Question: I'm trying to find a way to check my options in different select boxes (total: 4).
The boxes include the same data in value/text.
How do I avoid that the option select is the same? (I use it for an sorting feature).
And how can i integrate it in the current jquery script. (I use ajax-post to parse data).

'''
<ul>
<li class="move-img">
<select style="width:150px;"id="modul1" onchange="$.modules.options(this,1);">
<option value="0"></option>
<option value="1">name</option>
<option value="2">name2</option>
</select>
</li>
'''
'''
<ul>
<li class="move-img">
<select style="width:150px;"id="modul2" onchange="$.modules.options(this,2);">
<option value="0"></option>
<option value="1">name</option>
<option value="2">name2</option>
</select>
</li>
'''
'''
$.modules = {
/* Get price for option-modules */
options: function(module_id,show_divid){
var modul = $(module_id).val();
if(modul != 0){
//show price
$("#showprice"+show_divid).html('<div class="ajax_loader left"></div>').fadeTo(300,0.25,function(){
var $show_price = $(this); // div tag
$.post('/ajax/modules/get_prices/',{check_data:'send_data',get_module_prices_id:modul},function(data){
$show_price.fadeTo(200,100,function(){
$show_price.html(data.module_price);
});
},'json');
});
}
}
}
'''
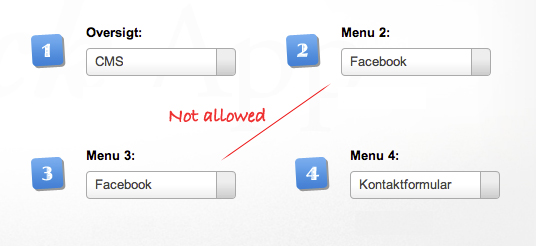
Answer: I wonder whether this is what you are after: <URL>.
It checks whether the value has already been selected. If it has, revert to the first value and alert the user.
'''
$.modules = {
/* Get price for option-modules */
options: function(module_id, show_divid) {
var modul = $(module_id).val();
if (modul != 0) {
var selector = ".move-img option:selected[value=" + modul + "]";
if ($(selector).length > 1) { // see if this value has been selected elsewhere
alert('The value has been selected. Try again');
$('option:eq(0)', module_id).attr('selected', 'selected');
return;
}
//show price
$("#showprice" + show_divid).html('<div class="ajax_loader left"></div>').fadeTo(300, 0.25, function() {
var $show_price = $(this); // div tag
$.post('/ajax/modules/get_prices/', {
check_data: 'send_data',
get_module_prices_id: modul
}, function(data) {
$show_price.fadeTo(200, 100, function() {
$show_price.html(data.module_price);
});
}, 'json');
});
}
}
}
'''